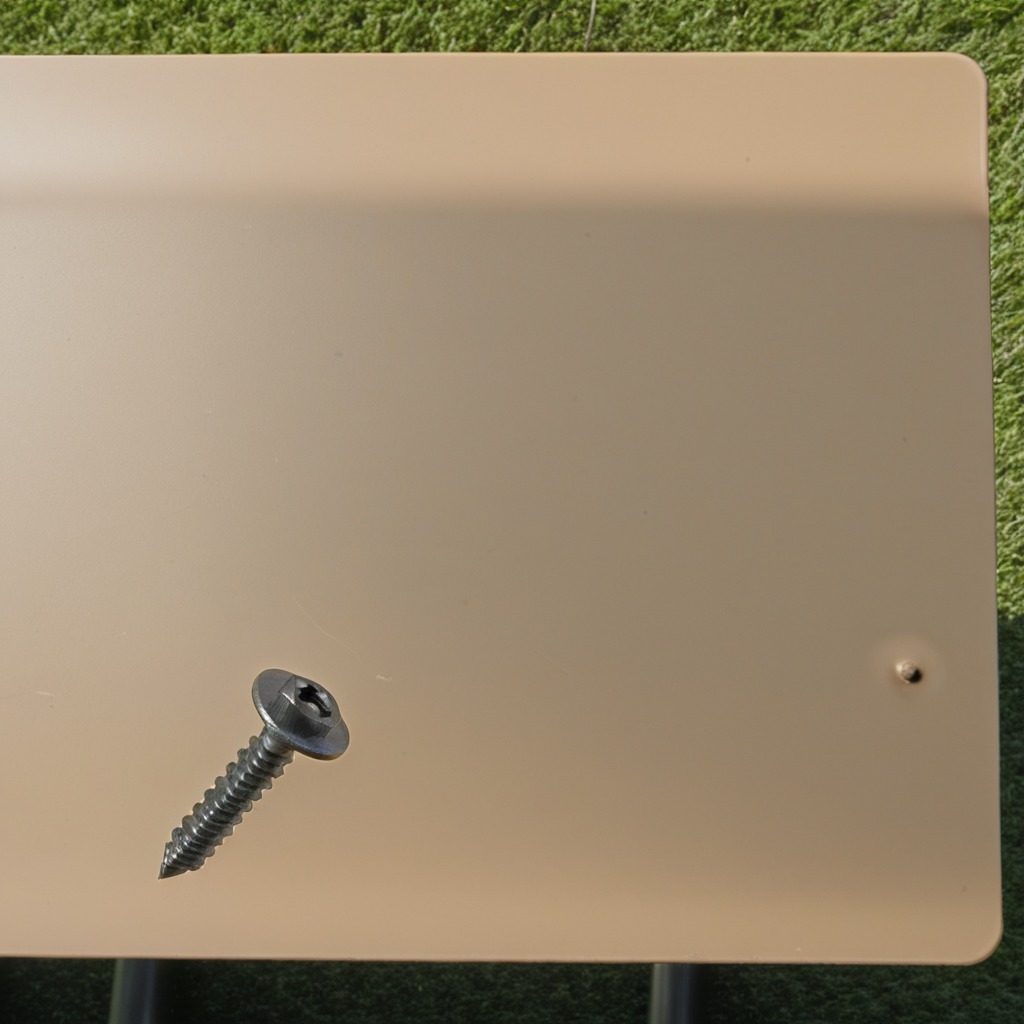
A metal screw is lying on a utility table in a temporary outdoor tool station.